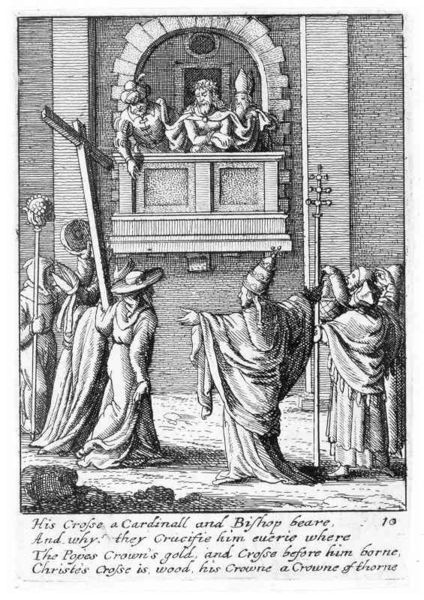
Titel: Ecce homo
Künstler: Wenzel Hollar
Standort: Karlsruhe
Institution: Staatliche Kunsthalle Karlsruhe
Schlagwörter: gruppe, mann, umhang, menschen, fenster, frau, geste, grau, holz, hut, hüte, männer, säulen, zeichnung, gebäude, haus, ansammlung, mütze, architektur, arme, barock, bibel, stein, steine, kirche, gewand, gold, mantel, theater, england, krone, stock, balkon, kopfbedeckung, schrift, bogen, stab, mauer, grafik, pilaster, rundbogen, bischof, könig, papst, soldaten, karikatur, inschrift, erker, fugen, unterschrift, kreuz, religion, druck, schnitt, schwarzweiss, schraffur, holzstich, radierung, stich, gefangen, illustration, text, strich, herrscher, kardinal, gebet, kranz, lorbeer, ruf, buchseite, kreuze, stäbe, christus, jesus, kreuzigung, mittelalter, dornen, andacht, klerus, priester, kruzifix, predigt, mitra, mönche, tiara, anbeten, gefangener, kupferstich, turban, schwamm, dornenkrone, harlekin, englisch, dornenkranz, zepter, lisenen, latein, halbsäule, menschne, standarten, essig, truppe, vortrag, bischofsstab, geißelung, ecce homo, stundenbuch, pabst, jeus, deklamieren, kkönig, fassadde, g, 10, tira, hozdruck, nach oben schauen, boalkon, mittelatlter, vortrg